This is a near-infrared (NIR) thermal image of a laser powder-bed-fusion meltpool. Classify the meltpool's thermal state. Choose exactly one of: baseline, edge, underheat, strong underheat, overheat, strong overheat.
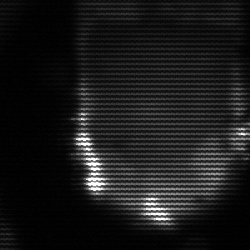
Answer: baseline